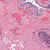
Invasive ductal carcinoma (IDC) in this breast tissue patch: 0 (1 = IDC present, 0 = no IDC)